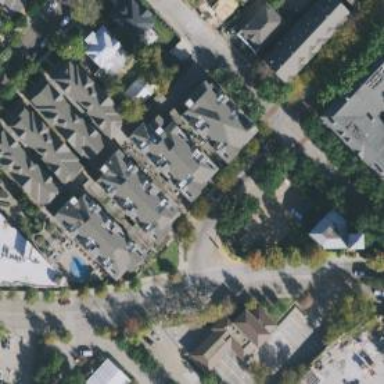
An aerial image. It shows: Residential road with separate sidewalk.